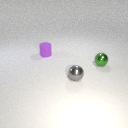
small purple rubber cylinder behind small gray metal sphere